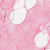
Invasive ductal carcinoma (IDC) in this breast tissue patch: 0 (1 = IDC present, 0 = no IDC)